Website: macys
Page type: store-pickup
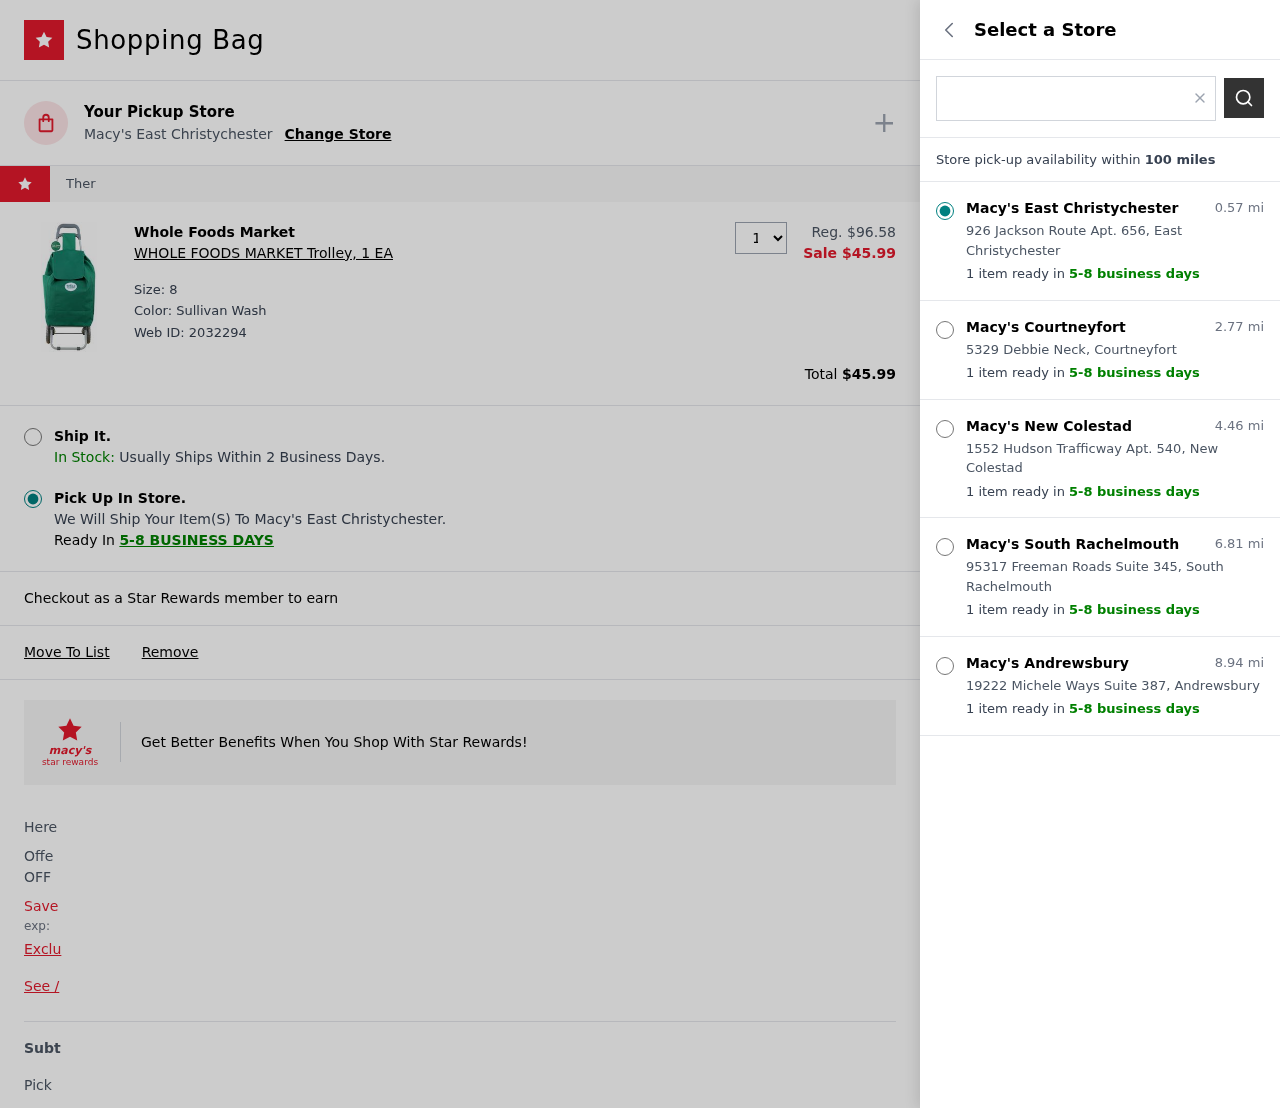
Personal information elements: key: PII_LOCATION1_CITY
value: East Christychester
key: PII_LOCATION1_STREET
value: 926 Jackson Route Apt. 656
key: PII_LOCATION2_CITY
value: Courtneyfort
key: PII_LOCATION2_STREET
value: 5329 Debbie Neck
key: PII_LOCATION3_CITY
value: New Colestad
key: PII_LOCATION3_STREET
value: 1552 Hudson Trafficway Apt. 540
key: PII_LOCATION4_CITY
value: South Rachelmouth
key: PII_LOCATION4_STREET
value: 95317 Freeman Roads Suite 345
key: PII_LOCATION5_CITY
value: Andrewsbury
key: PII_LOCATION5_STREET
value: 19222 Michele Ways Suite 387
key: PII_POSTCODE
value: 79149
Product elements: key: PRODUCT1_BRAND
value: Whole Foods Market
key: PRODUCT1_NAME
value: WHOLE FOODS MARKET Trolley, 1 EA
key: PRODUCT1_PRICE
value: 45.99
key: PRODUCT1_QUANTITY
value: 1
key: PRODUCT1_ORIGINAL_PRICE
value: $96.58
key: PRODUCT1_WEB_ID
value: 2032294
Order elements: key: ORDER_TOTAL
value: $45.99
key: ORDER_DELIVERY_DATE
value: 5-8 business days
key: ORDER_DELIVERY_DATE
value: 5-8 BUSINESS DAYS
Search elements: key: SEARCH_LOCATION
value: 79149